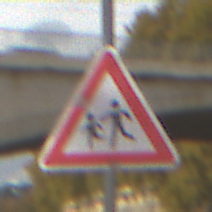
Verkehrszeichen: KinderRechts
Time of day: MorningAfternoon
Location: Outdoor (Suburban)
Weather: PartlyCloudy
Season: NotSpecified
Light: Natural